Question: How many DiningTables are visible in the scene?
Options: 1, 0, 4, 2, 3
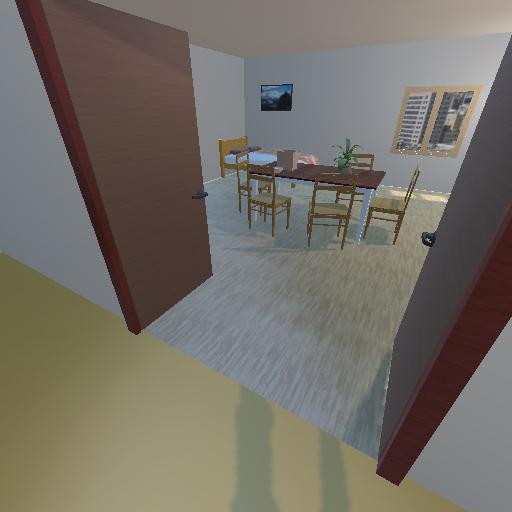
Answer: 1